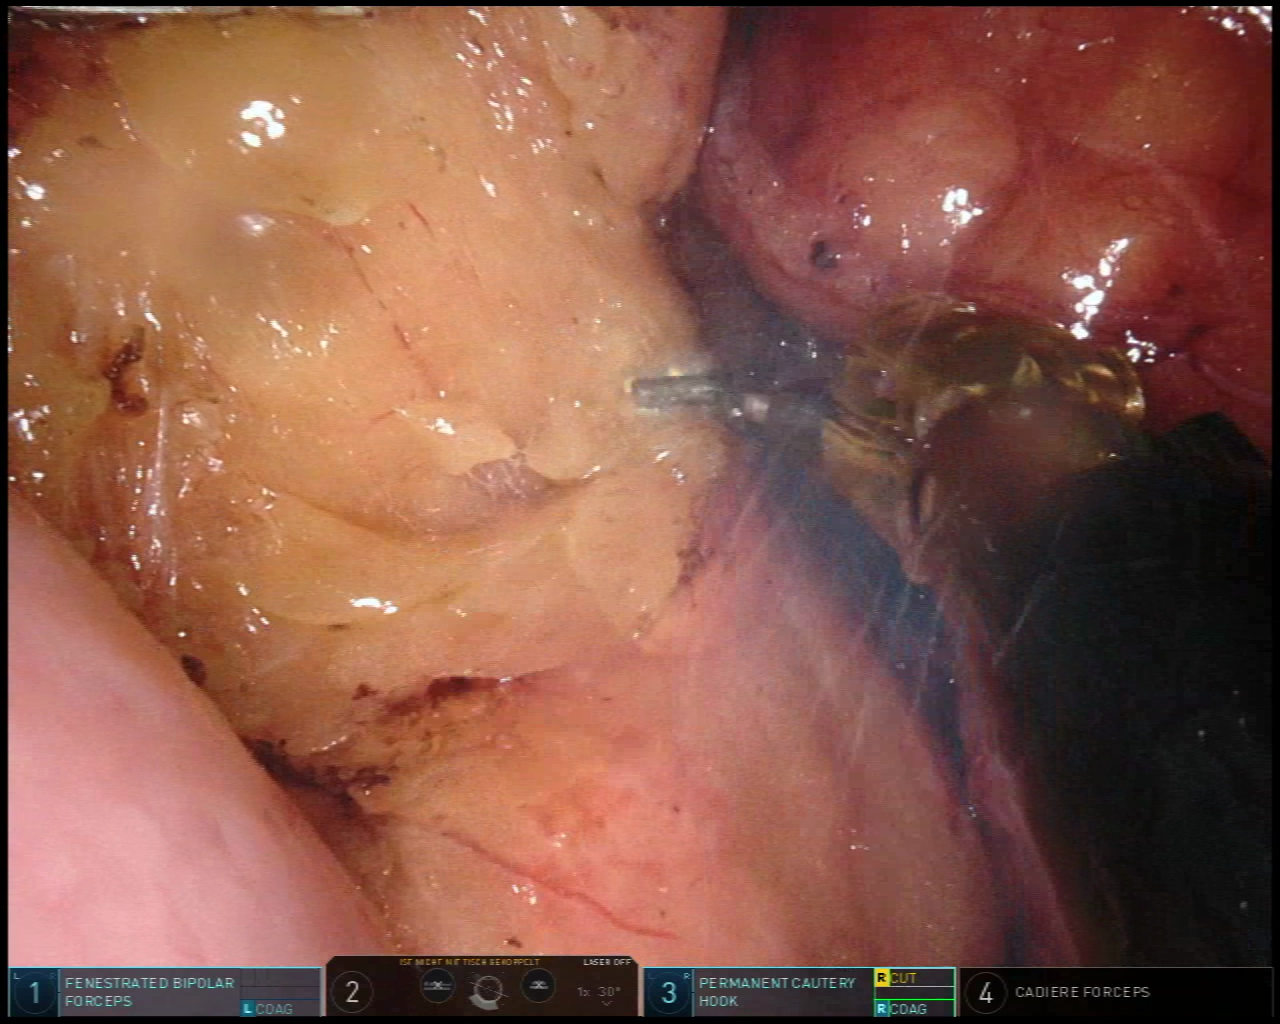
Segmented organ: pancreas
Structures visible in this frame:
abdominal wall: no
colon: no
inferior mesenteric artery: no
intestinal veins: no
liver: no
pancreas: yes
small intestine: yes
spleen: no
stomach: no
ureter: no
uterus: no
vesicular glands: no